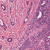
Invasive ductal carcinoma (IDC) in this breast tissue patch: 1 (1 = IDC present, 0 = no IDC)